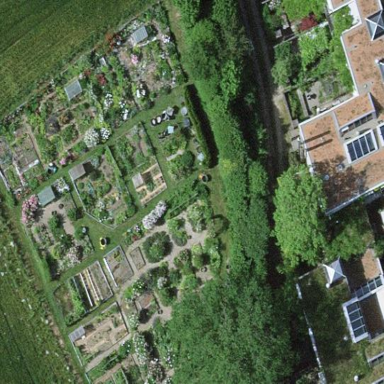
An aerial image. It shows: Area designated for allotments.